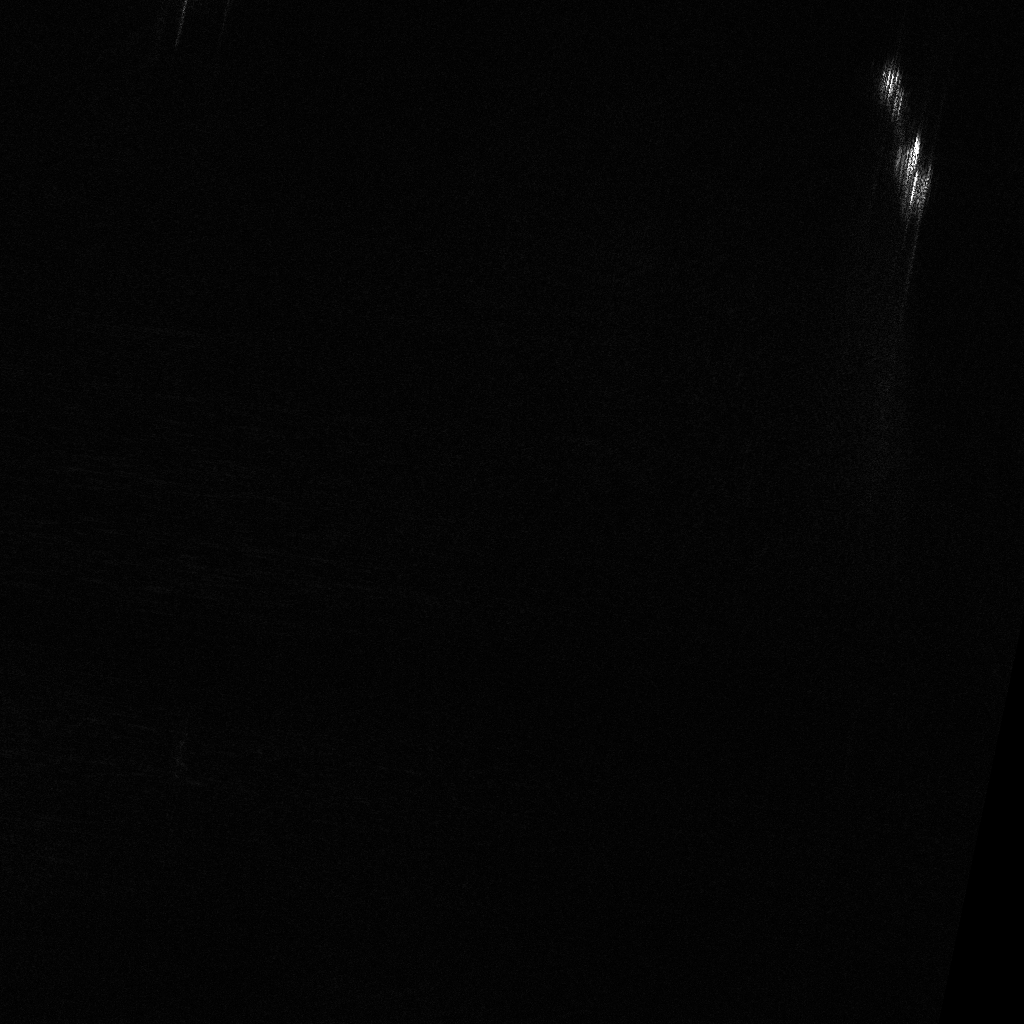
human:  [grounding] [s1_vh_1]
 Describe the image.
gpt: In the satellite image, there is  <ref>2 large container </ref> <box>[[84, 7, 90, 10, 90], [85, 15, 92, 18, 78]]</box> located at top right.